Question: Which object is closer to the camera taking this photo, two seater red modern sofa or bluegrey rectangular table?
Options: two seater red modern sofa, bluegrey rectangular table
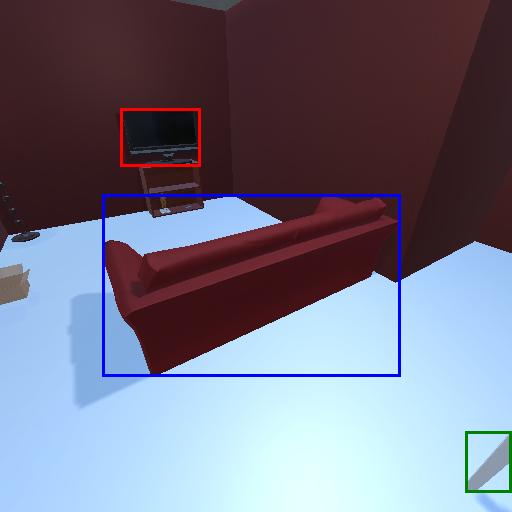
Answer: two seater red modern sofa